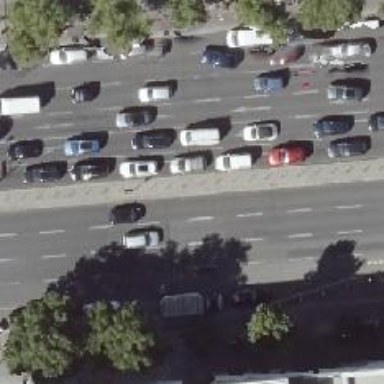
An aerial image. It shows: Primary highway with asphalt surface. There is right lane designated for parking.